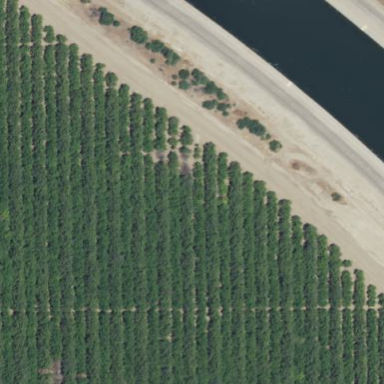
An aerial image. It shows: Almond orchard with rows of almond trees.